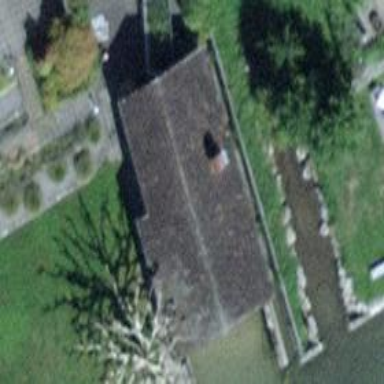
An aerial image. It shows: Garage.